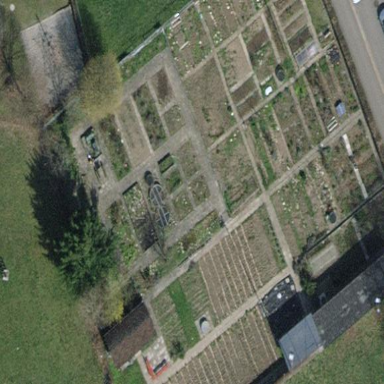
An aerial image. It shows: Area designated for allotments.